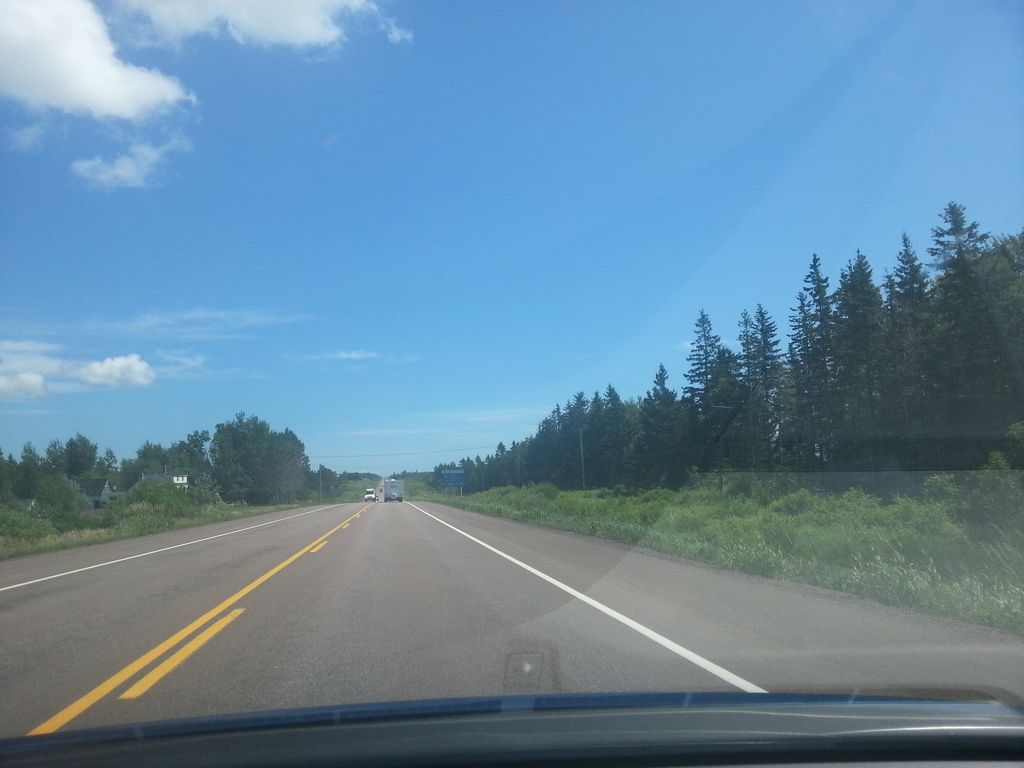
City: charlottetown